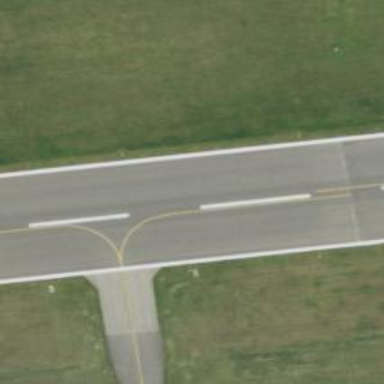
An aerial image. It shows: View of taxiway at the airport.